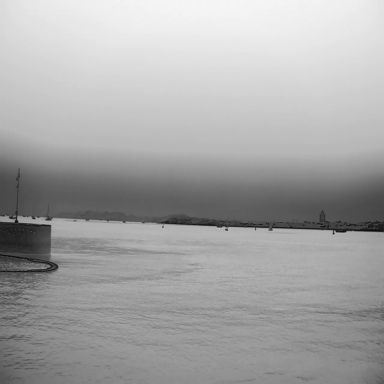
There is a container_ship in the infrared image.